Question: Below is the picture of Android Studio when I first installed it:

I'm using Ubuntu 12.04 with Oracle Java 7. But the fonts are looking very ugly. They are not looking like they look when I see them on eclipse.
Earlier when I installed NetBeans, I had same problem too.
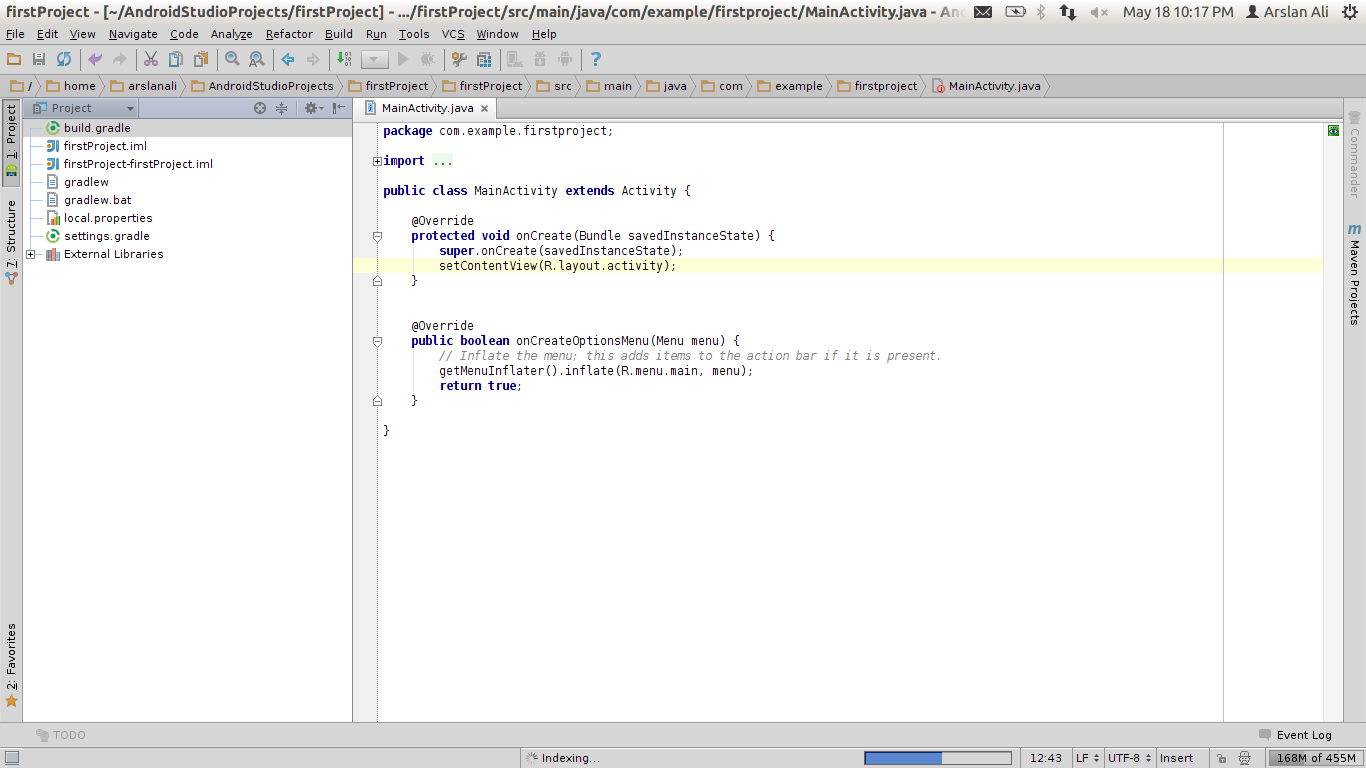
Answer: I've tried several suggested tweaks, tried using FontFix Patched JDK, FontForge, and editing studio.vmoptions; though some of these could show some improvement, it does not come close to the font rendering quality of the non-swing apps like eclipse.
I've found this to be the easiest and cleanest solution:
'''
rm -r ~/.AndroidStudioBeta
'''
If you have installed openjdk-fontfix, or made changes to studio.vmoptions, it is better you revert back those changes to their defaults.
'''
sudo add-apt-repository ppa:no1wantdthisname/openjdk-fontfix
sudo apt-get update
sudo apt-get install ppa-purge
sudo ppa-purge ppa:no1wantdthisname/openjdk-fontfix
'''
Remove all custom-added JAVA environment variables ($JAVA_HOME, $PATH:$HOME/bin:$JAVA_HOME/bin). Check in files, '/etc/profile', '~/.profile', '~/.pam_environment'
Install the latest Oracle Java via launchpad ppa
'''
sudo add-apt-repository ppa:webupd8team/java
sudo apt-get update
sudo apt-get install oracle-java8-installer
'''
This ppa installer will usually do more than what a manual JDK configuration will do.
[]
Monospaced fonts like 'Inconsolata' and 'Source Code Pro' works best for me.